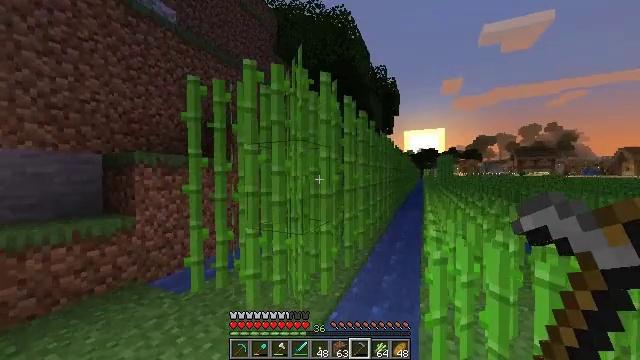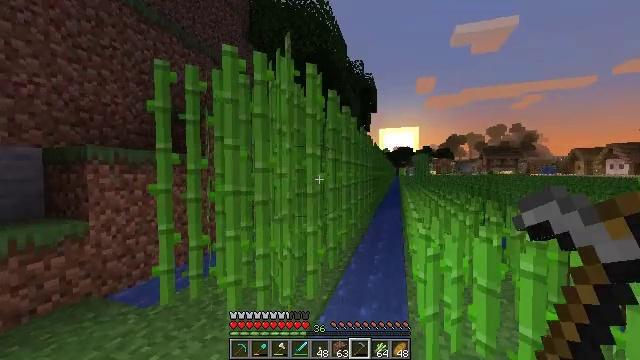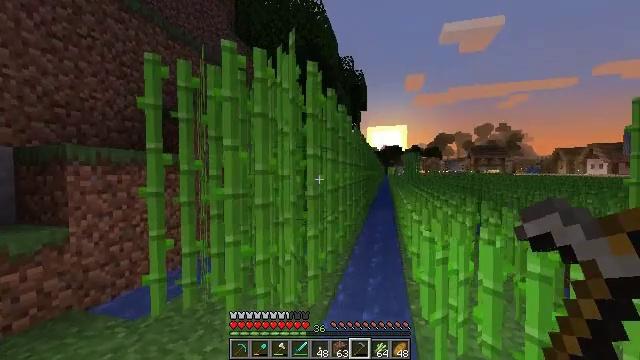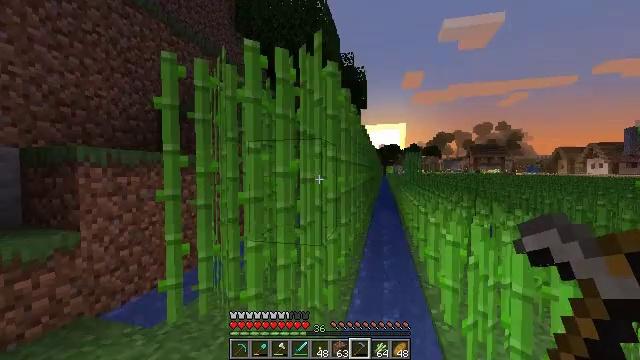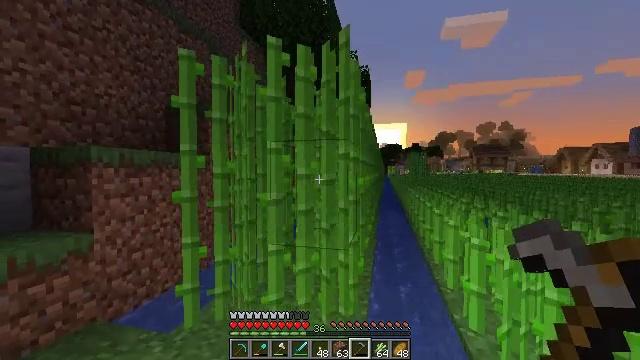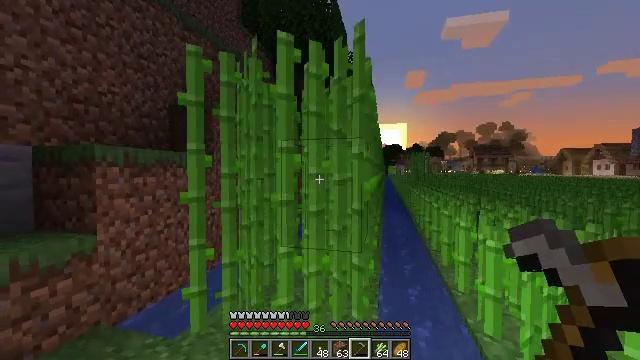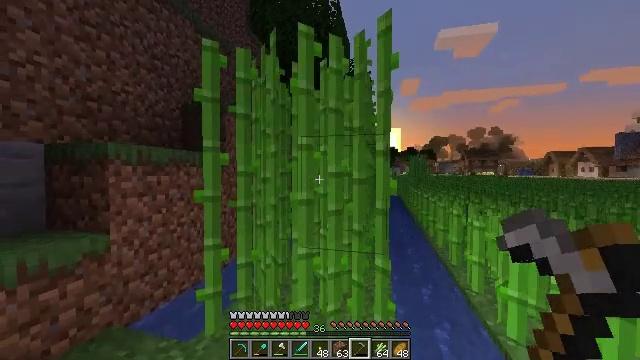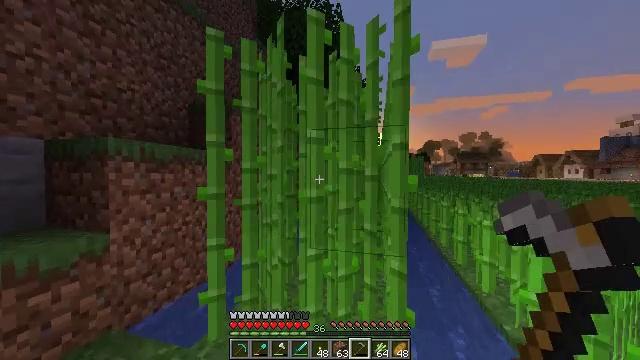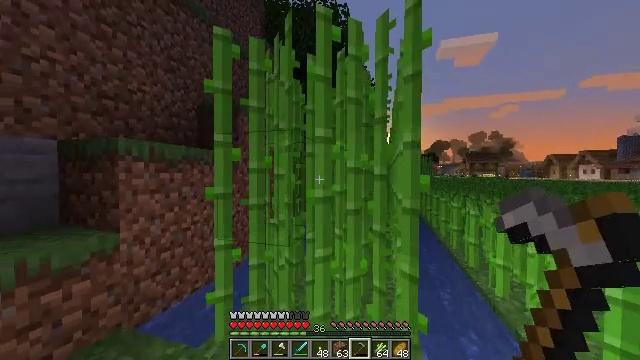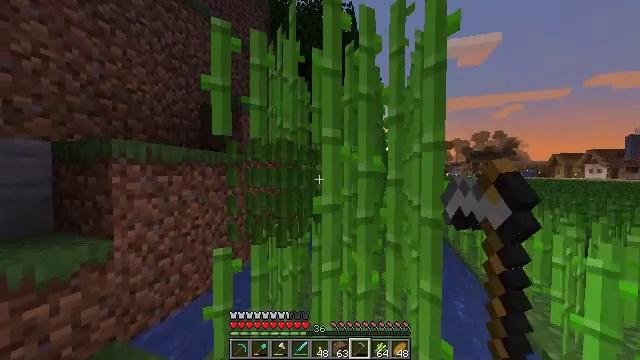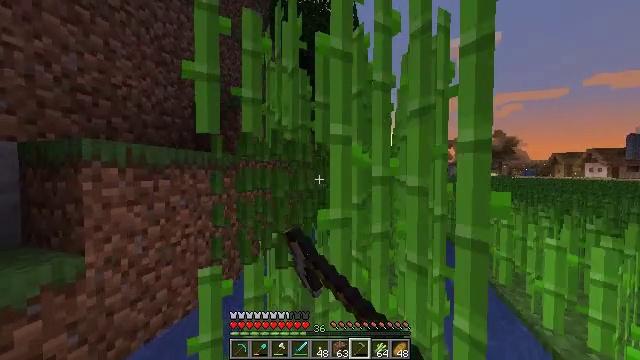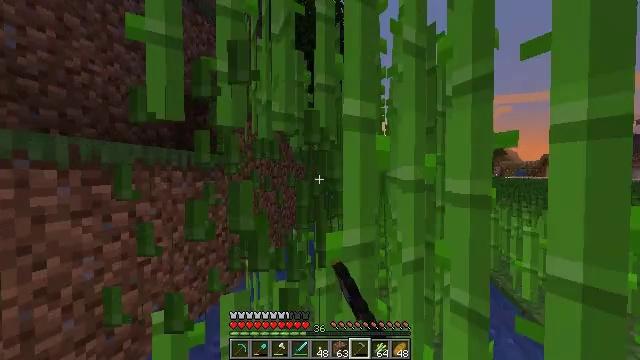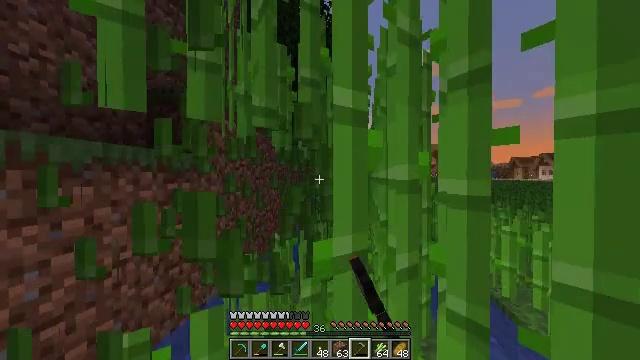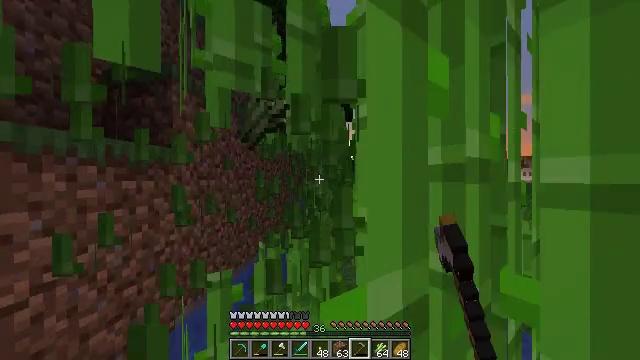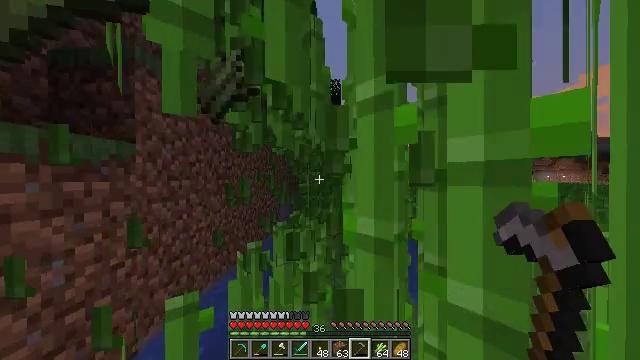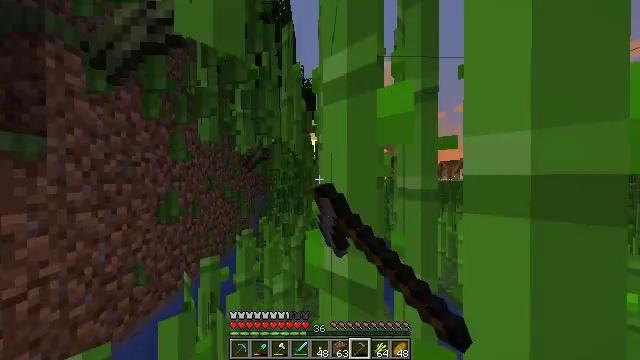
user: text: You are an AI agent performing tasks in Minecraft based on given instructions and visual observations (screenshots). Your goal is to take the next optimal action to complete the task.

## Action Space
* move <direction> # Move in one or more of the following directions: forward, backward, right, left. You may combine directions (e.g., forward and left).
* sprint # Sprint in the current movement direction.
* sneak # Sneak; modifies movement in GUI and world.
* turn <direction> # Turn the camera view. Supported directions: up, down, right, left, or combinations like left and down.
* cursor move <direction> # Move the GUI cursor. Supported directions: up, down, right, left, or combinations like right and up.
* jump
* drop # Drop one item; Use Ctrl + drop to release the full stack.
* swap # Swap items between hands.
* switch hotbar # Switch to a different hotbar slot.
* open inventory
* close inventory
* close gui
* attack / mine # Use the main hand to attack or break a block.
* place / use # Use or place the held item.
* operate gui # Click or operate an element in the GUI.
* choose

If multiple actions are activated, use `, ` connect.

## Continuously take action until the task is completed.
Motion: motion action
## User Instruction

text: Break the sugar cane.
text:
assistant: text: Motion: move left, sprint, turn right
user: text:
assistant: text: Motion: move left, sprint, turn right
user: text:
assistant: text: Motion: move left, sprint
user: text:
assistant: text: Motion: move forward and move left, sprint
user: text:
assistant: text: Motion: move forward and move left, sprint
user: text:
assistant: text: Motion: move forward, sprint
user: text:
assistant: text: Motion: move forward, sprint
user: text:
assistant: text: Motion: move forward, sprint, turn left, attack / mine
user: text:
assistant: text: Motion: move forward, sprint, turn left, attack / mine
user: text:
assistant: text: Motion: move forward, sprint, attack / mine
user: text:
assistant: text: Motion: move forward, sprint, turn right, attack / mine
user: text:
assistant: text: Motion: move forward, sprint, turn right, attack / mine
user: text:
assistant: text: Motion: move forward, sprint, turn right, attack / mine
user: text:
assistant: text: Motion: move forward, sprint, turn right, attack / mine
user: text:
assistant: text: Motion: move forward and move right, sprint, turn right, attack / mine
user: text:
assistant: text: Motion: move forward and move right, sprint, turn right, attack / mine
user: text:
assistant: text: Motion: move forward and move right, sprint, attack / mine
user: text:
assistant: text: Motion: move forward and move right, sprint, turn left, attack / mine
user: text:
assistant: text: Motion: move forward and move left, sprint, turn left, attack / mine
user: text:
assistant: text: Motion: move forward and move left, sprint, turn left, attack / mine
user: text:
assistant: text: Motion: move forward and move left, sprint, attack / mine
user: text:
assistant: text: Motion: move forward and move left, sprint, attack / mine
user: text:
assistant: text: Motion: move forward, sprint, turn right, attack / mine
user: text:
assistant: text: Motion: move forward and move right, sprint, turn right, attack / mine
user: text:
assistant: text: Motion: move forward and move right, sprint, turn right, attack / mine
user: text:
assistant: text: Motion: move forward and move right, sprint, attack / mine
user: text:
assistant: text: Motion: move forward and move right, sprint, attack / mine
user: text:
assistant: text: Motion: move forward and move right, sprint, attack / mine
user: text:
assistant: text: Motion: move forward and move left, sprint, turn left, attack / mine
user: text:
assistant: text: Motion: move forward and move left, sprint, attack / mine